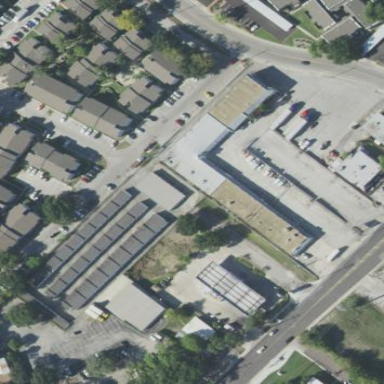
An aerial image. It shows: Storage rental shop.